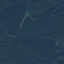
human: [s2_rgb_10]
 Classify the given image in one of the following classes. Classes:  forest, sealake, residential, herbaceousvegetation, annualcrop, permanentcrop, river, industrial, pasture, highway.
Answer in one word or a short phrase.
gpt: Forest